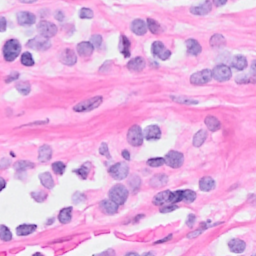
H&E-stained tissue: Breast